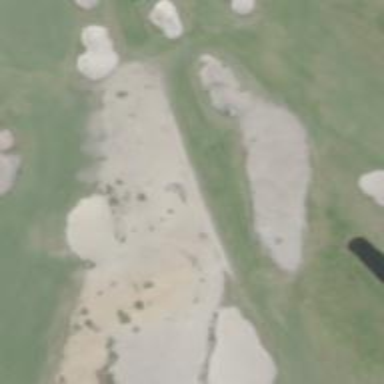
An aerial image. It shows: Footway that serves as golf path.